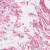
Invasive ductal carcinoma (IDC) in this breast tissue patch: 0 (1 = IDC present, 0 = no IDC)